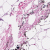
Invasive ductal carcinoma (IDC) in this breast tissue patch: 0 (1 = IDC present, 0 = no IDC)